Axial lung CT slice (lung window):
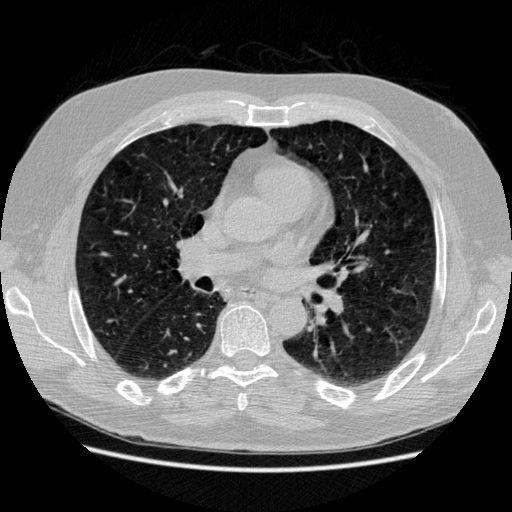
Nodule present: no